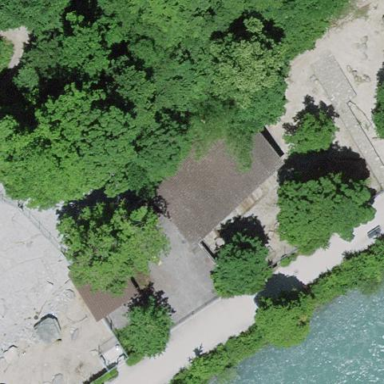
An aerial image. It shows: Shed.